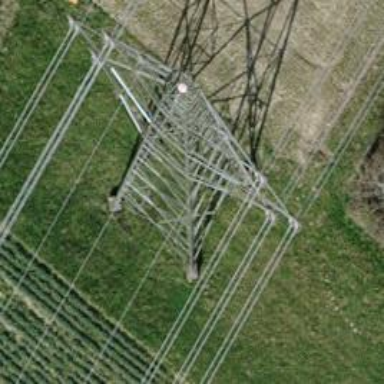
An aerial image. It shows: Power tower.